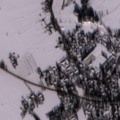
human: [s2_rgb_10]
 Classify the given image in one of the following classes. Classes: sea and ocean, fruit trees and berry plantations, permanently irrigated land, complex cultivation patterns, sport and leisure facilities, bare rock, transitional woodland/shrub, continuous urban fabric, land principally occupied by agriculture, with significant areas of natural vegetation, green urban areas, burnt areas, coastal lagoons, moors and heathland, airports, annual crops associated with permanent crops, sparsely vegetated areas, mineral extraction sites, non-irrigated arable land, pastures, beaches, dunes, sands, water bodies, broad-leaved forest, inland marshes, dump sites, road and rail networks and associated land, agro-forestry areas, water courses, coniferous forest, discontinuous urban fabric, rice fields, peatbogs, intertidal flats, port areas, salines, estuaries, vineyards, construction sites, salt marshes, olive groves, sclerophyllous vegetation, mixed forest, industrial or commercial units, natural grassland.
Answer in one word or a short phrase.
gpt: discontinuous urban fabric, industrial or commercial units, non-irrigated arable land